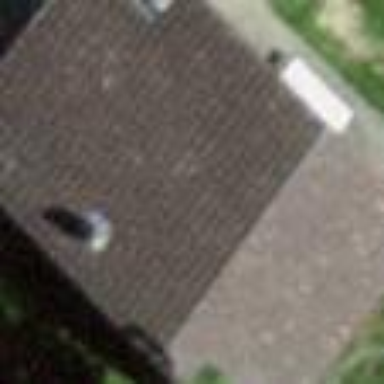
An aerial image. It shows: Barn.